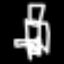
Label: chair